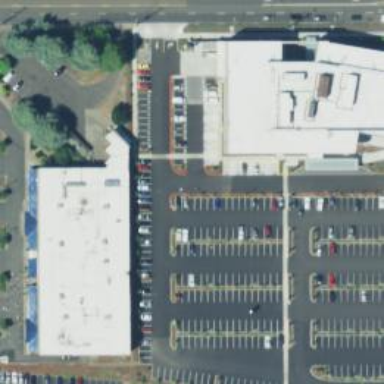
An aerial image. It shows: Parking space.